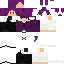
A female human skin with dark skin, wearing brown long hair dressed in a purple robe top and black pants, featuring a closed mouth.